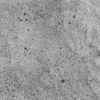
Atmospheric dust classification: not_dusty